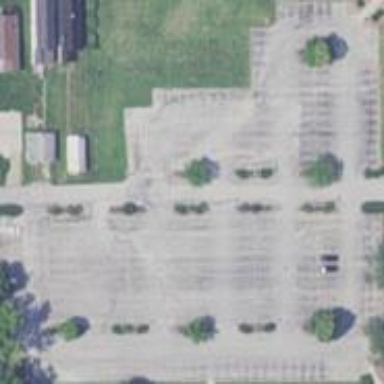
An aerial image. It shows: Parking area.